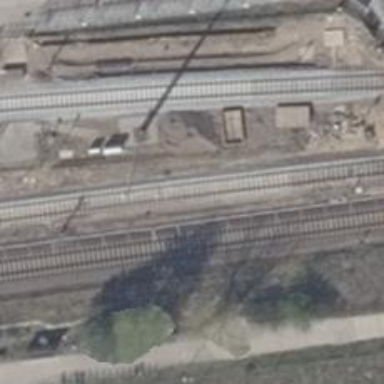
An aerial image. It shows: Solitary milestone along the railway.